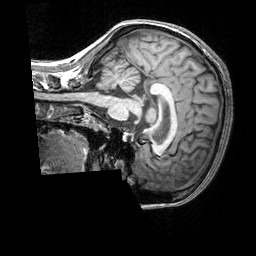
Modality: T1w
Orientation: sagittal
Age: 22
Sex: female
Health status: healthy
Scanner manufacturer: siemens
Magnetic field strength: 3 T
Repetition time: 2.3 s
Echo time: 0.00303 s